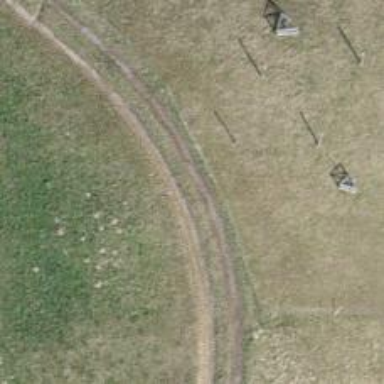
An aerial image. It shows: Track with grade2 tracktype.